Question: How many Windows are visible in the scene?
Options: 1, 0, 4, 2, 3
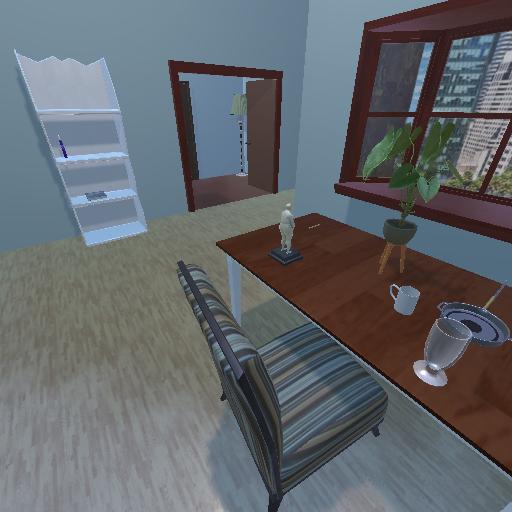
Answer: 1